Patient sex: F
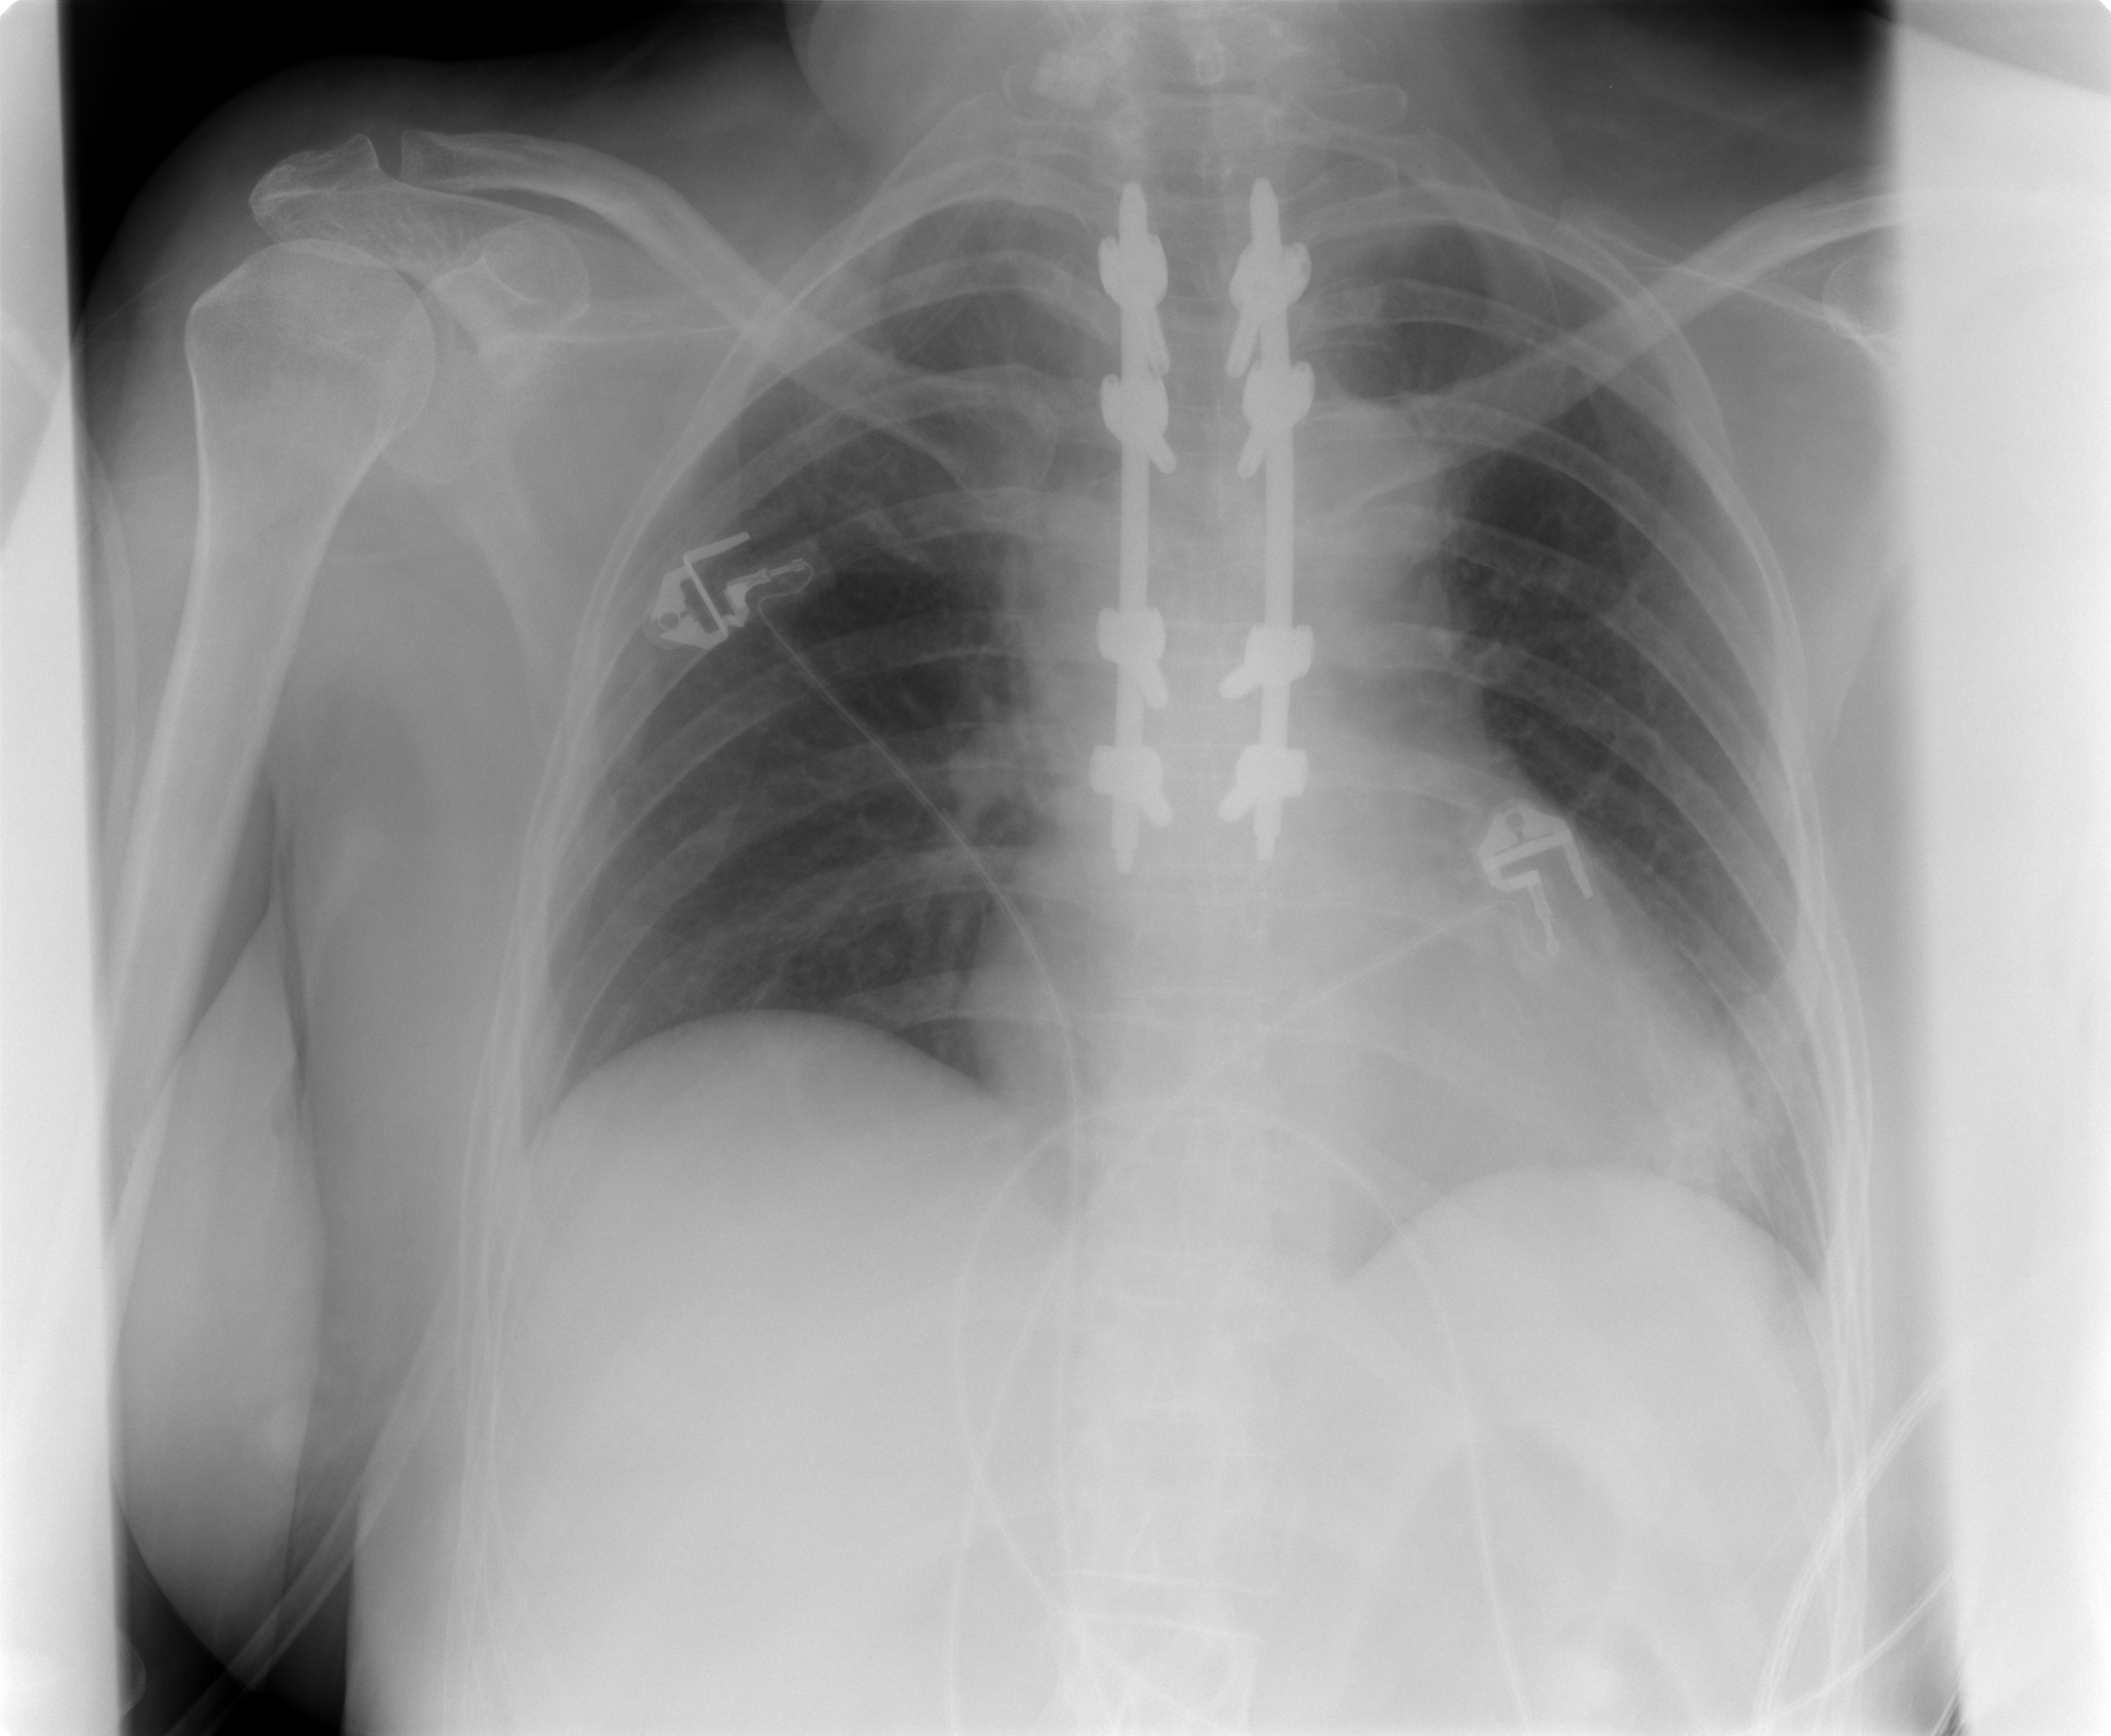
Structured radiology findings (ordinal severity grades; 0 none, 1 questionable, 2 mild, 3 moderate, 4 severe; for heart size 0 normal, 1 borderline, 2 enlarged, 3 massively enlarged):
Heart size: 0
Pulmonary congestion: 0
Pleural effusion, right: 0
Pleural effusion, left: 0
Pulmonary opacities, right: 0
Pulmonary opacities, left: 1
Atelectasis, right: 0
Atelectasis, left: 0